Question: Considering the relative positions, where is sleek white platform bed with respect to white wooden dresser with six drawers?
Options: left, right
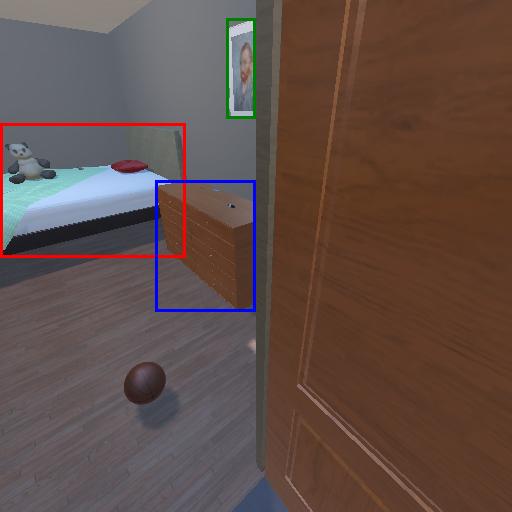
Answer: left